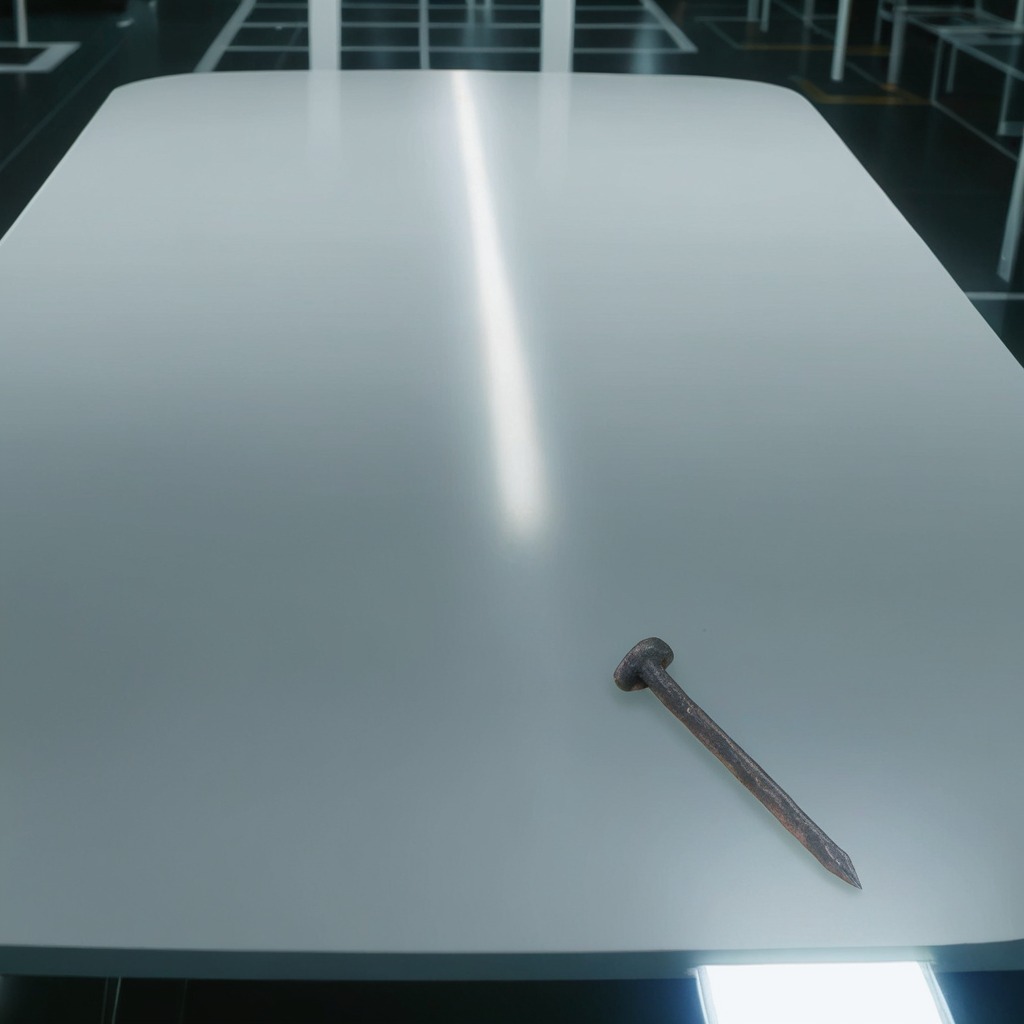
An iron nail is lying on the table.